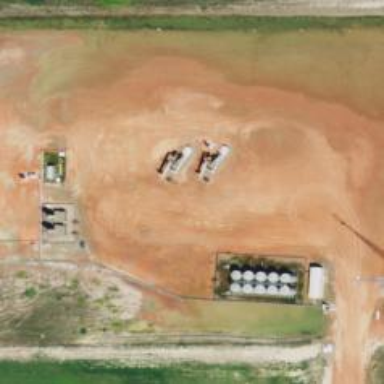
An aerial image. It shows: Petroleum well.